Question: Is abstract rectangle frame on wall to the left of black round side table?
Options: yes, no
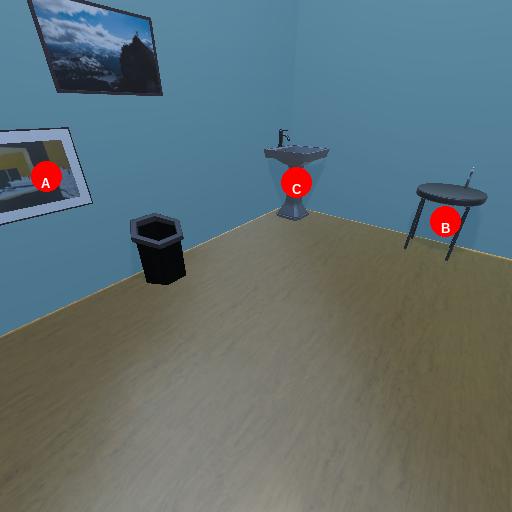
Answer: yes